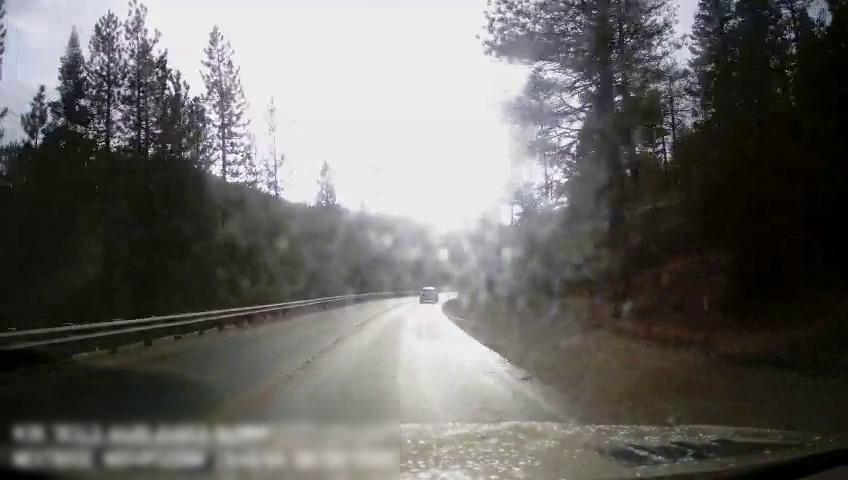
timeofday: Day
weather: Sunny
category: Drivable Space
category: Vehicles | SUV
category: Lanes | Alternate Lane